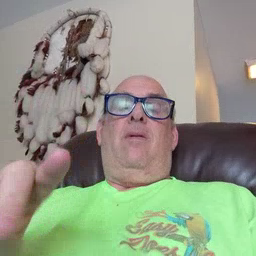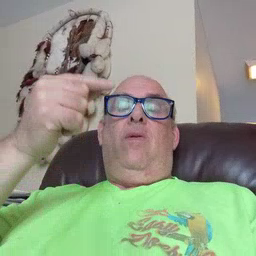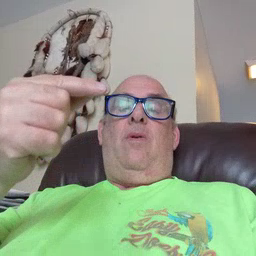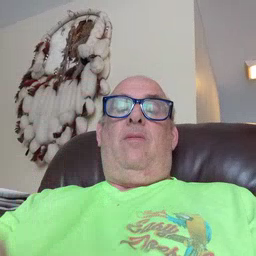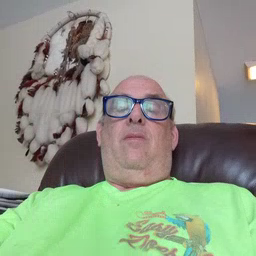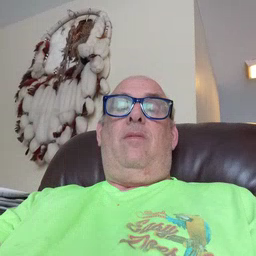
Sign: dog